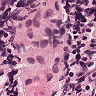
Metastatic tissue present: no